You are looking at raw rotor-rig vibration samples arranged as a grayscale image. Determine the machine's mechanical condition. Answer with exactly one of: normal, misalignment, unbalance, looseness.
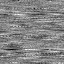
Answer: misalignment